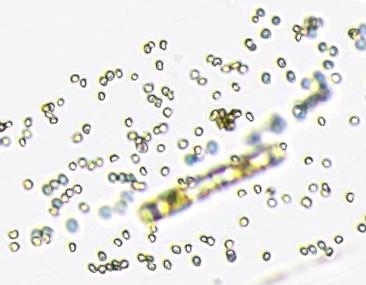
Label: Phaeocystis